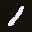
Label: 1